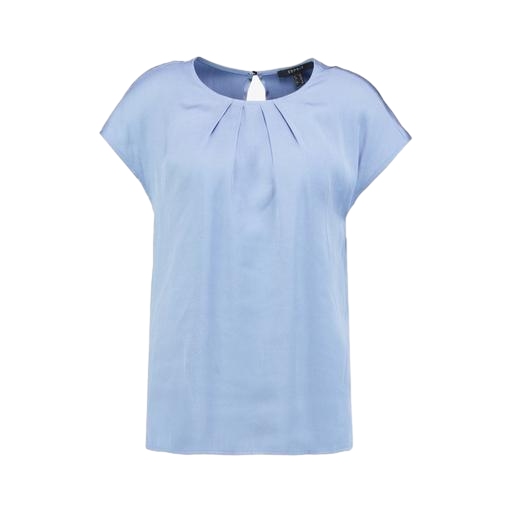
blue short-sleeve top only macy, blue short-sleeve blouse, blue short-sleeved blouse, white background